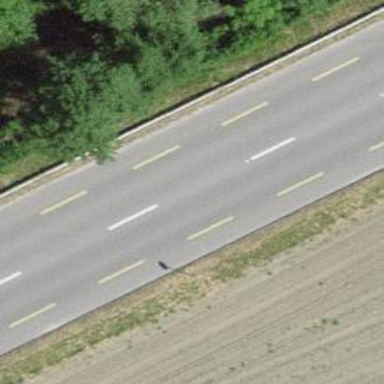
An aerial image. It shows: Asphalt road classified as primary highway.